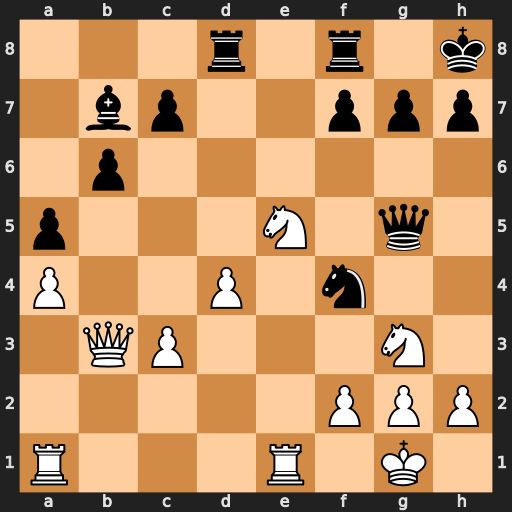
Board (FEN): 3r1r1k/1bp2ppp/1p6/p3N1q1/P2P1n2/1QP3N1/5PPP/R3R1K1
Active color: w
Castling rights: -
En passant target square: -
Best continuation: Nxf7+ Rxf7 Qxf7